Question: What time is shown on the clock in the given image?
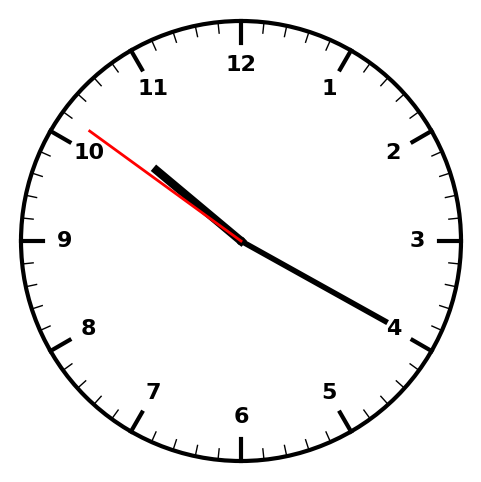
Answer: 10:19:51